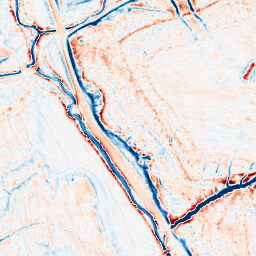
Category: edge_preserving
Decomposition family: anisotropic_diffusion
Decomposition parameters: iterations: 20
kappa: 50
gamma: 0.2
Upsampling method: cubic_catmull_rom
Upsampling parameters: scale: 8
Upsampling scale: 8